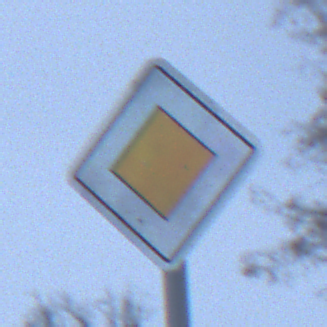
Verkehrszeichen: Vorfahrtsstrasse
Umgebung: Outdoor, Nature
Tageszeit: Midday
Wetter: Overcast
Licht: Natural
Jahreszeit: Winter
Kontrast: LowContrast